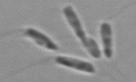
Label: Dinobryon